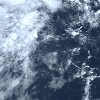
Label: cloud